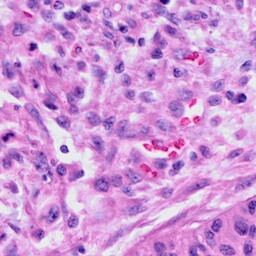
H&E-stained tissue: Cervix